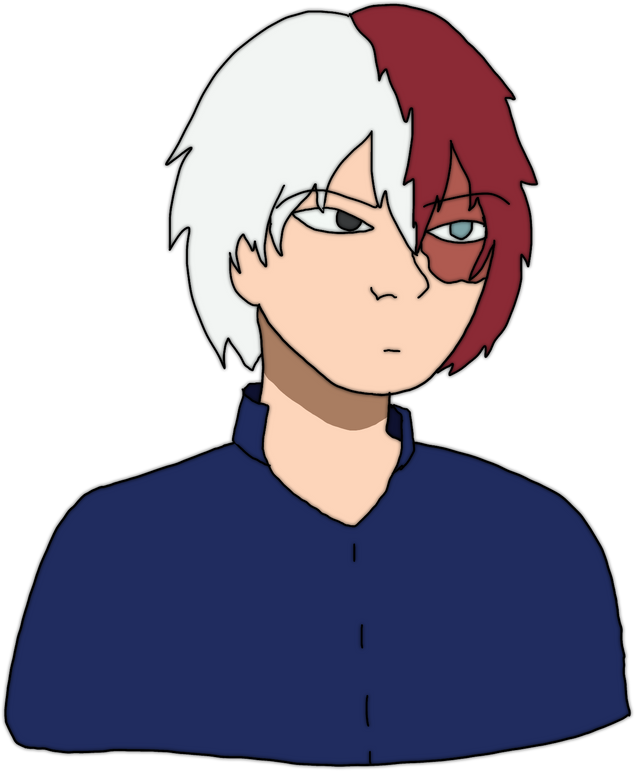
Label: 5_Twinkjak